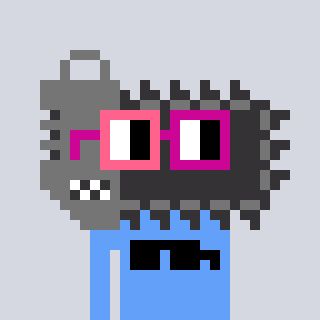
a pixel art character with square pink and red glasses, a chainsaw-shaped head and a blue-colored body on a cool background